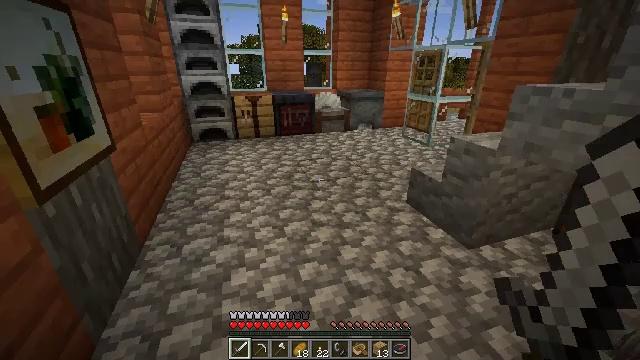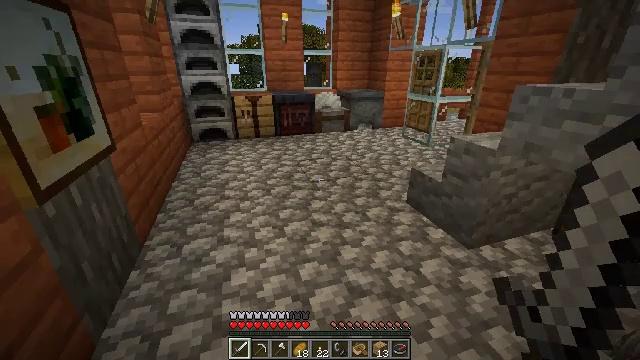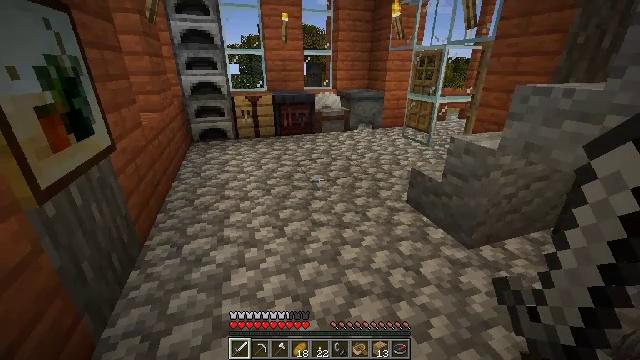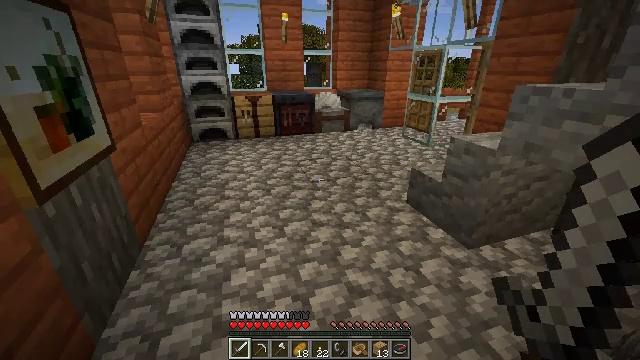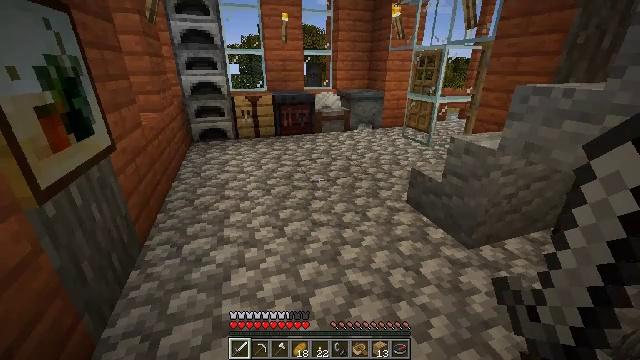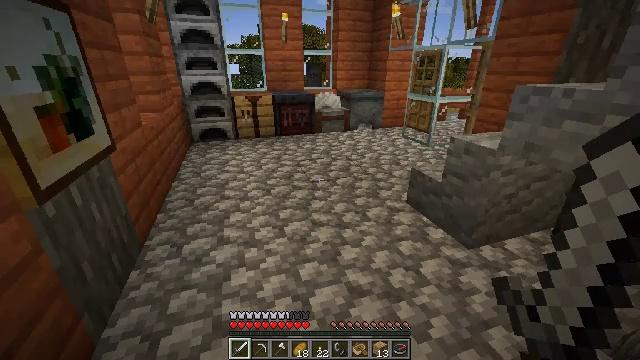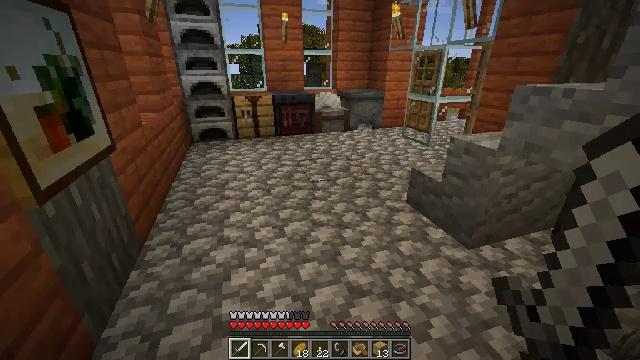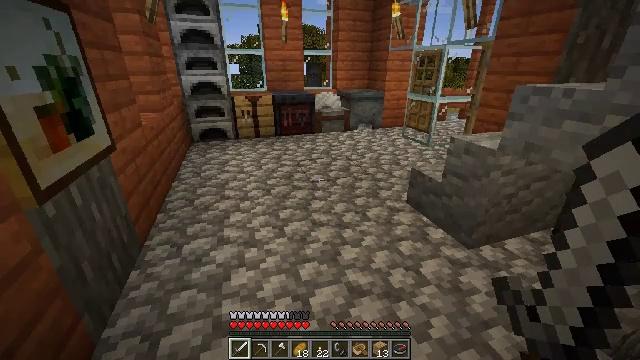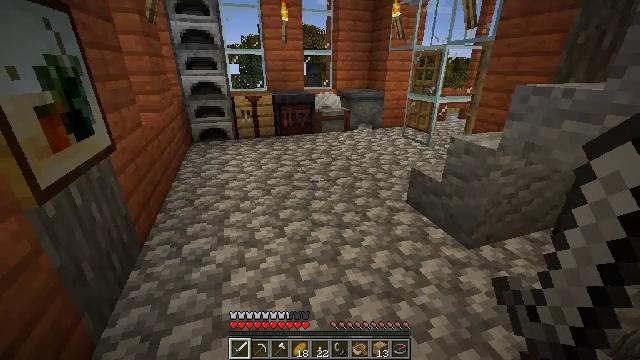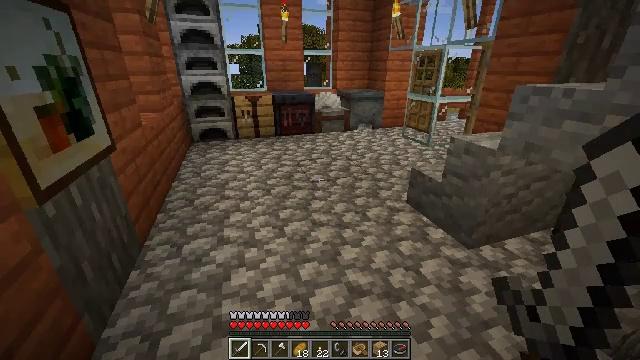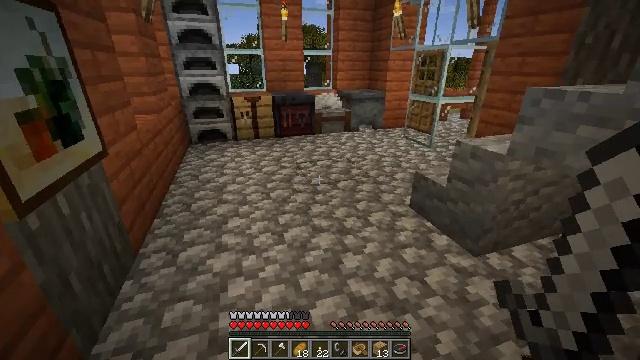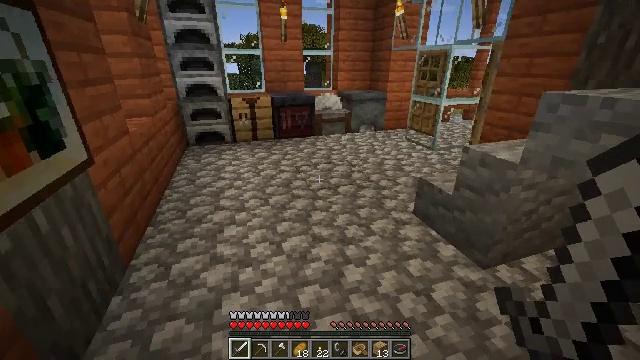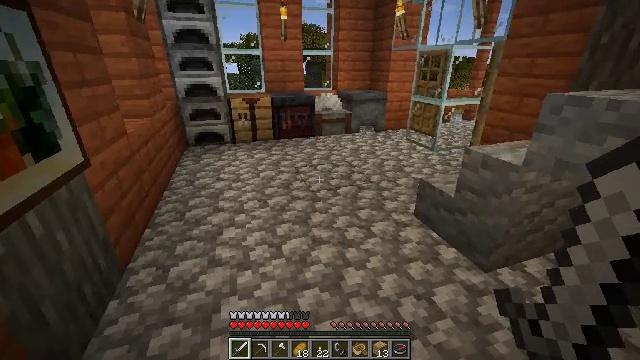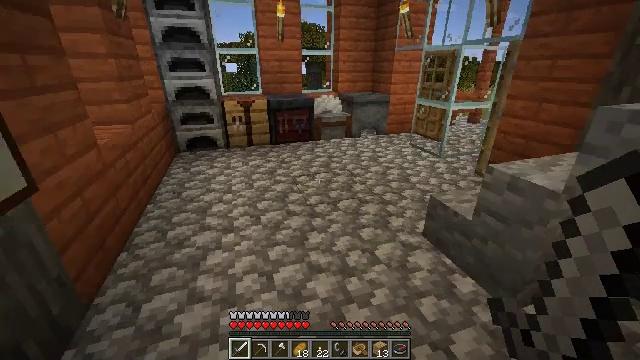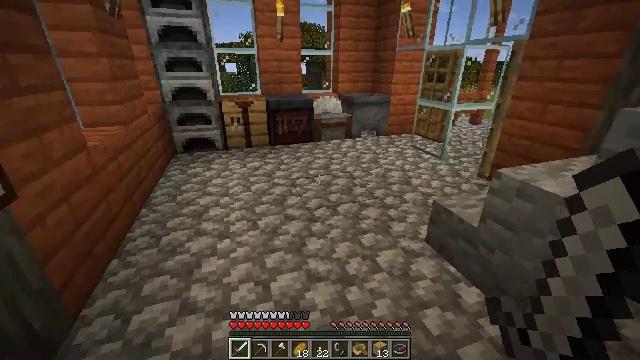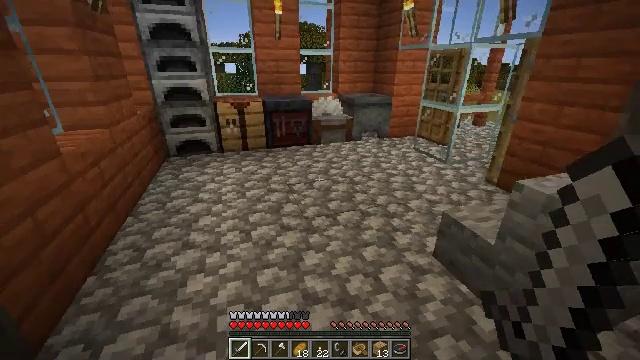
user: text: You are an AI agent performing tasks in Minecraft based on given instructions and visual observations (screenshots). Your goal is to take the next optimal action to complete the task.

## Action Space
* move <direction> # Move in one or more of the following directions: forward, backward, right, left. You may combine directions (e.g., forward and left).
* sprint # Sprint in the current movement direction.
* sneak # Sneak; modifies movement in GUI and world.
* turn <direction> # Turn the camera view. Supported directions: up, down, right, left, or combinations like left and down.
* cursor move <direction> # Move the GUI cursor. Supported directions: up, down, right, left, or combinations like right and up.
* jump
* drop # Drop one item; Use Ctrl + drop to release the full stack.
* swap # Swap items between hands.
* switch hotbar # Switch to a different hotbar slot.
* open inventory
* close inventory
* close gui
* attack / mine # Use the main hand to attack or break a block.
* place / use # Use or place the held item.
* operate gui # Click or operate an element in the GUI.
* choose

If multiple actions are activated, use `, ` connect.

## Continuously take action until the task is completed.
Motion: motion action
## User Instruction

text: Pick up the white bed by breaking it.
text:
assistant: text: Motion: no_op
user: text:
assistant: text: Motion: no_op
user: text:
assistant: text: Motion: no_op
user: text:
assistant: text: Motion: no_op
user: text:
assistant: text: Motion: no_op
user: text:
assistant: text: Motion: no_op
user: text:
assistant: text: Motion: no_op
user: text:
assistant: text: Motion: no_op
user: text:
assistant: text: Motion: no_op
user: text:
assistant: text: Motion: move forward
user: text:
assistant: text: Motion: move forward
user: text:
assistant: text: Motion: move forward
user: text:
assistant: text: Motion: move forward
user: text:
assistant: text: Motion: move forward
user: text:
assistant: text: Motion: move forward
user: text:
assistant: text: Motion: move forward
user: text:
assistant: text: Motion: move forward
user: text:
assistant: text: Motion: move forward
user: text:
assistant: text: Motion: move forward
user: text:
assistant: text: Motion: move forward
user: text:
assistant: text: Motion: move forward
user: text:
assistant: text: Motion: move forward
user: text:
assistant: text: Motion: move forward
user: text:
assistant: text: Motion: move forward
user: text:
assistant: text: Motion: move forward
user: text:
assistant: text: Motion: move forward
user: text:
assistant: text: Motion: move forward
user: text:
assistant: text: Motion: no_op
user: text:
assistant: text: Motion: turn right and up
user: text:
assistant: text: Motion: turn right and up